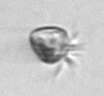
Label: Ciliophora